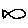
Label: fish